【题型】解答题　【知识点】解析几何　【难度】medium
已知$F(p,0)\ (p > 0)$，若点$N$到点$F$的距离和它到$y$轴的距离之比为常数$\lambda(\lambda > 0)$，记点$N$的轨迹为曲线$\Gamma$.

\vspace{0.5em}
\noindent (1) 若$p = 2$，$\lambda = 1$，求曲线$\Gamma$的方程；
\noindent (2) 若$p = 1$，试根据$\lambda$的不同取值，讨论曲线$\Gamma$的形状；
\noindent (3) 若$p = 1$, $\lambda = \sqrt{2}$，过点$F$且不与$x$轴垂直的直线$l$与$\Gamma$交于$A$，$B$两点，若点$A$关于$x$轴的对称点为点$C$，求证：直线$BC$恒过定点.
【解答】
\noindent \textbf{【答案】}
\noindent (1) $y^2 = 4x - 4$
\noindent (2) 当$0 < \lambda < 1$时，曲线$\Gamma$为椭圆；当$\lambda = 1$时，曲线$\Gamma$为抛物线；当$\lambda > 1$时，曲线$\Gamma$为双曲线.
\noindent (3) 证明见解析

\vspace{0.5em}
\noindent \textbf{【分析】}
\noindent (1) 由题意列等式$\dfrac{\sqrt{(x-2)^2+y^2}}{|x|}=1$，化简可得曲线方程；
\noindent (2) 同理建立方程$(1 - \lambda^2)x^2 + y^2 = 2x - 1$，分类讨论曲线类型；
\noindent (3) 设直线方程并联立双曲线，利用韦达定理与对称性，令$y=0$求得定点坐标.

\vspace{0.5em}
\noindent \textbf{【详解】}
\noindent (1) 当$p = 2, \lambda = 1$时，$F(2,0)$，设$N(x,y)$，
\[
\frac{\sqrt{(x-2)^2+y^2}}{|x|}=1 \implies y^2 = 4x - 4,
\]
故曲线$\Gamma$的方程为$y^2 = 4x - 4$.

\vspace{0.3em}
\noindent (2) 当$p = 1$时，$F(1,0)$，设$N(x,y)$，
\[
\frac{\sqrt{(x-1)^2+y^2}}{|x|}=\lambda \implies (1 - \lambda^2)x^2 + y^2 = 2x - 1,
\]
整理得标准形式：
\[
\frac{\left(x-\dfrac{1}{1-\lambda^2}\right)^2}{\dfrac{1}{(1-\lambda^2)^2}}+\frac{y^2}{\dfrac{1}{1-\lambda^2}}=1.
\]
- 当$0 < \lambda < 1$时，方程表示椭圆；
- 当$\lambda = 1$时，方程为$y^2 = 2x - 1$，表示抛物线；
- 当$\lambda > 1$时，方程表示双曲线.

\vspace{0.3em}
\noindent (3) 当$p = 1, \lambda = \sqrt{2}$时，曲线$\Gamma$：$x^2 - y^2 + 2x - 1 = 0$.
设直线$AB$：$y = k(x - 1)$，联立得
\[
(1 - k^2)x^2 + (2 + 2k^2)x - k^2 - 1 = 0.
\]

设$A(x_1,y_1),B(x_2,y_2)$，则$C(x_1,-y_1)$，由韦达定理：
\[
x_1+x_2=\frac{2+2k^2}{k^2-1},\quad x_1x_2=\frac{-k^2-1}{1-k^2}.
\]
直线$BC$：$\dfrac{y+y_1}{y_2+y_1}=\dfrac{x-x_1}{x_2-x_1}$，由对称性，定点在$x$轴上，令$y=0$，
\[
x=\frac{x_2y_1+x_1y_2}{y_1+y_2}=0,
\]
故直线$BC$恒过定点$(0,0)$.

\vspace{0.5em}
\noindent \textbf{【点睛】}
本题利用对称性判断定点在$x$轴上，令$y=0$求解横坐标，是解析几何定点问题的常用方法.
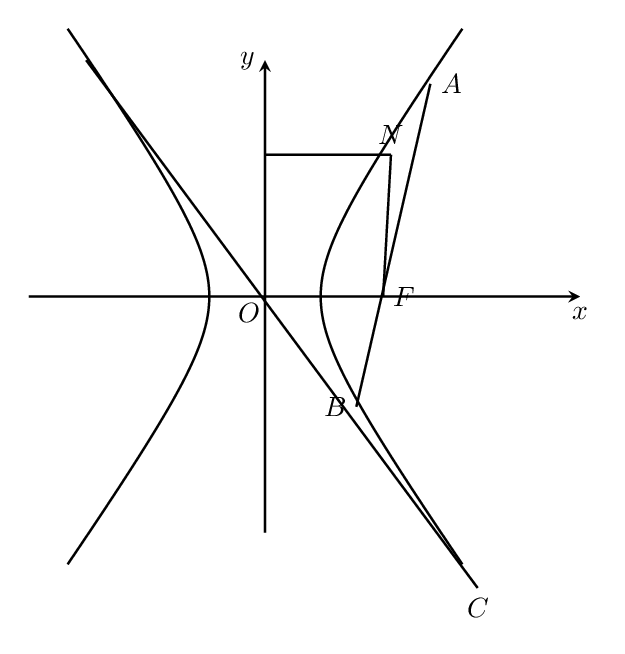